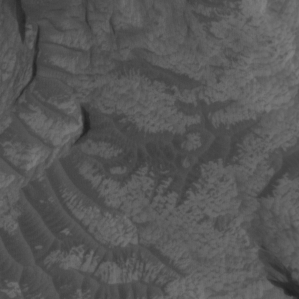
Label: non_frost